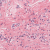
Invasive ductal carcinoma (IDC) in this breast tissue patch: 1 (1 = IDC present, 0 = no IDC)